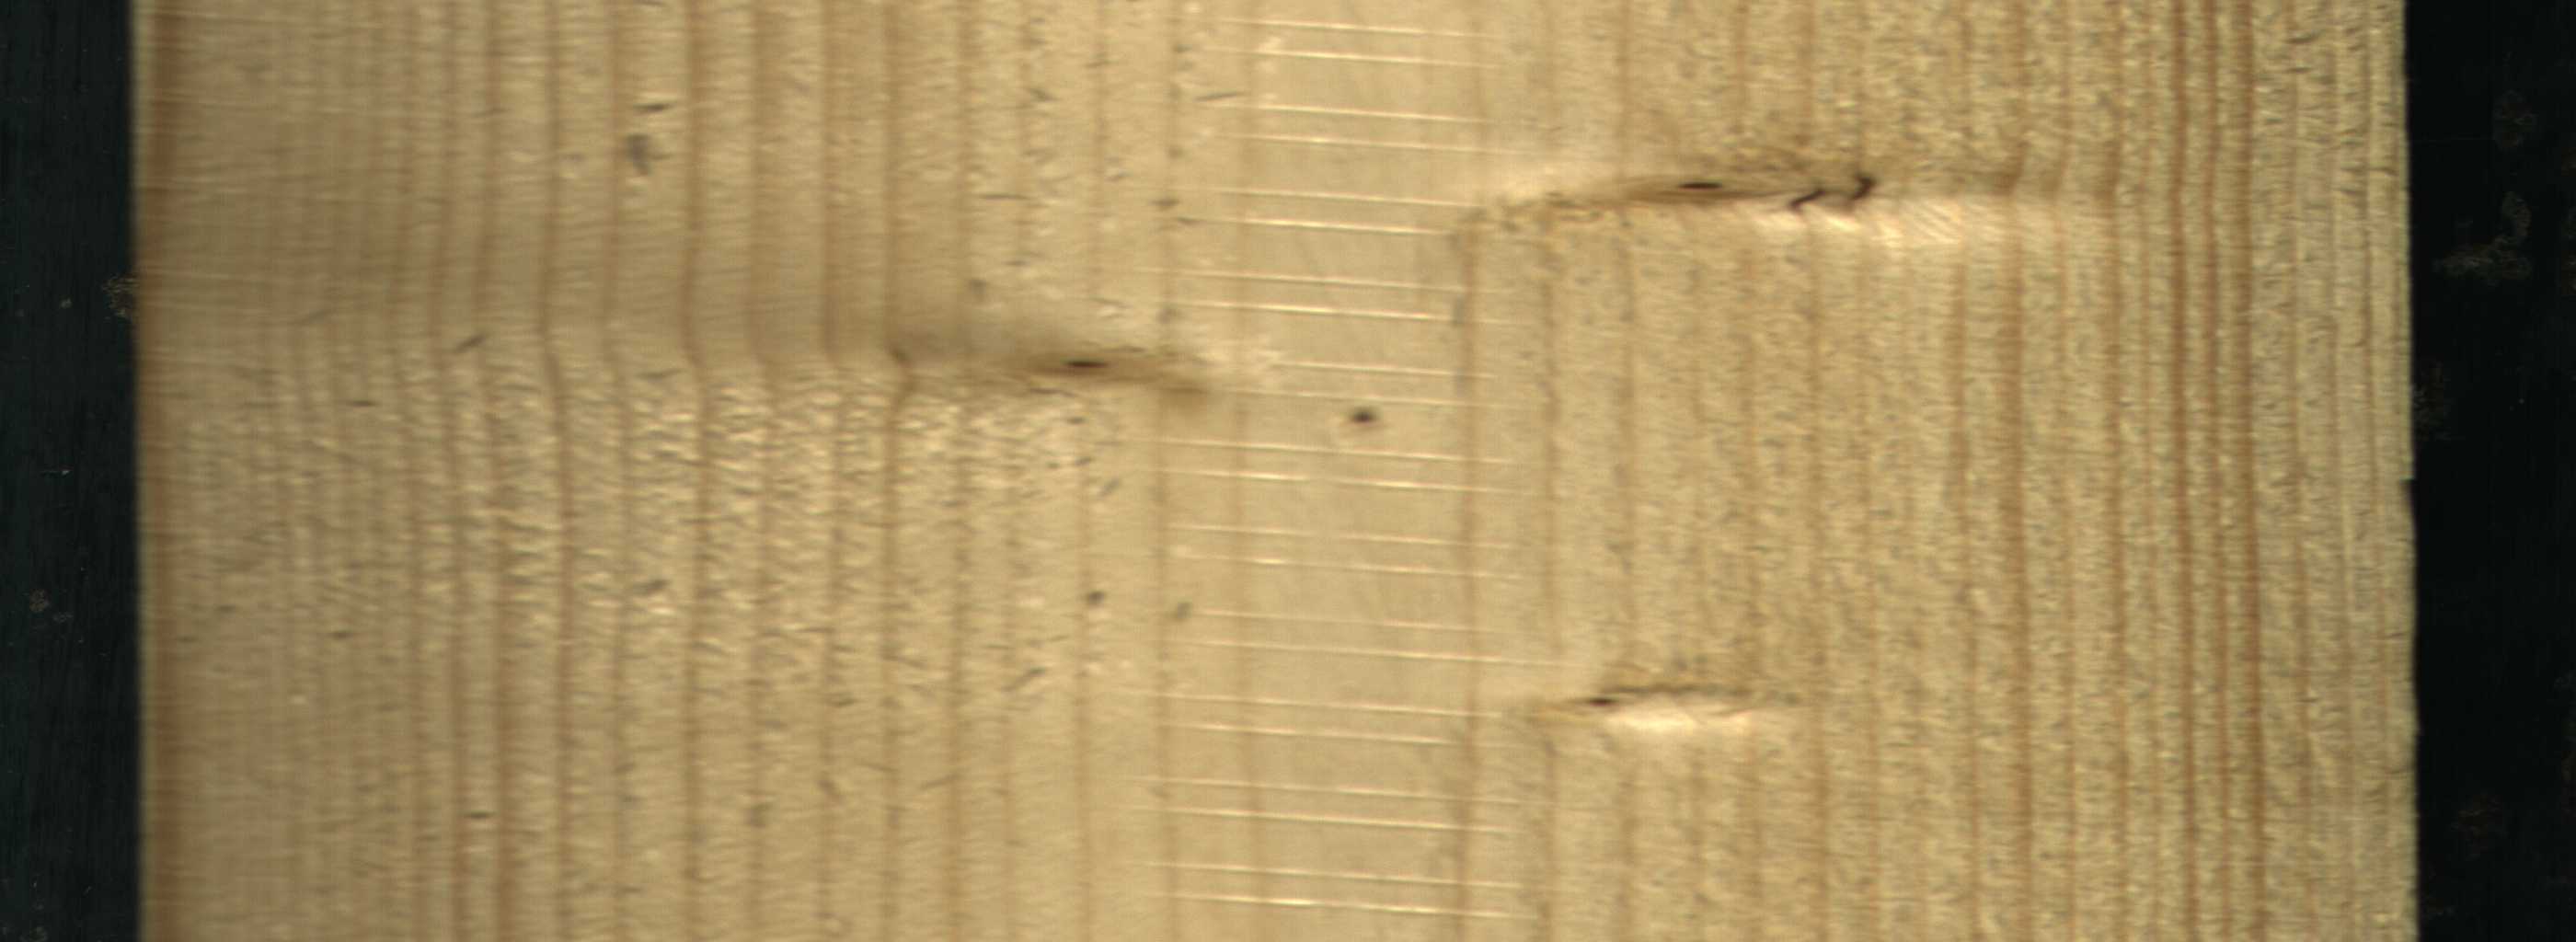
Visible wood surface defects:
Live_Knot
Live_Knot
Live_Knot